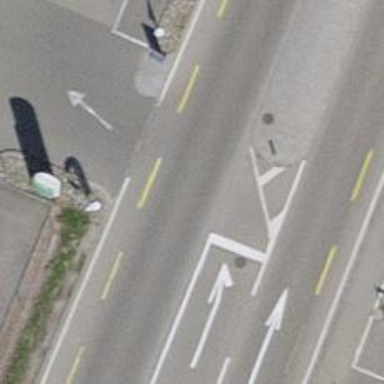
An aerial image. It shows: Primary link road with asphalt surface.